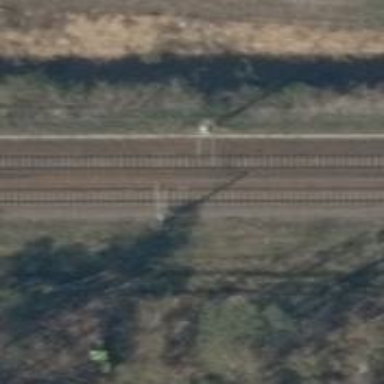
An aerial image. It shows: Milestone along the railway with catenary mast.